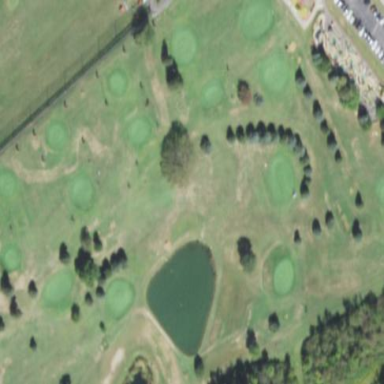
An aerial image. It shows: Golf course surrounded by greenery.